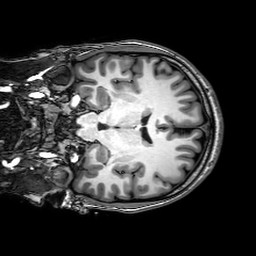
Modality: T1w
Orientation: coronal
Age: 23
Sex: male
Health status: healthy
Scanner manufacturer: philips
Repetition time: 0.00829 s
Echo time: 0.00382 s